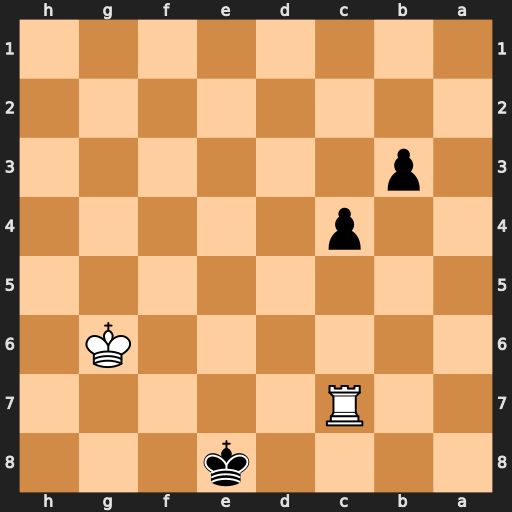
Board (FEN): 4k3/2R5/6K1/8/2p5/1p6/8/8
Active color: b
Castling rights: -
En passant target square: -
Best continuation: b2 Rb7 c3